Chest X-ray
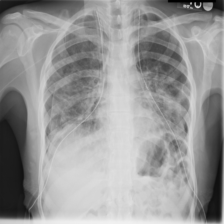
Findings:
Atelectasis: negative
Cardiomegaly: negative
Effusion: positive
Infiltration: positive
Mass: negative
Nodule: negative
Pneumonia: negative
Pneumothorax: positive
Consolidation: negative
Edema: negative
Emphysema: negative
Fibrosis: negative
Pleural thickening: negative
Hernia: negative